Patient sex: F
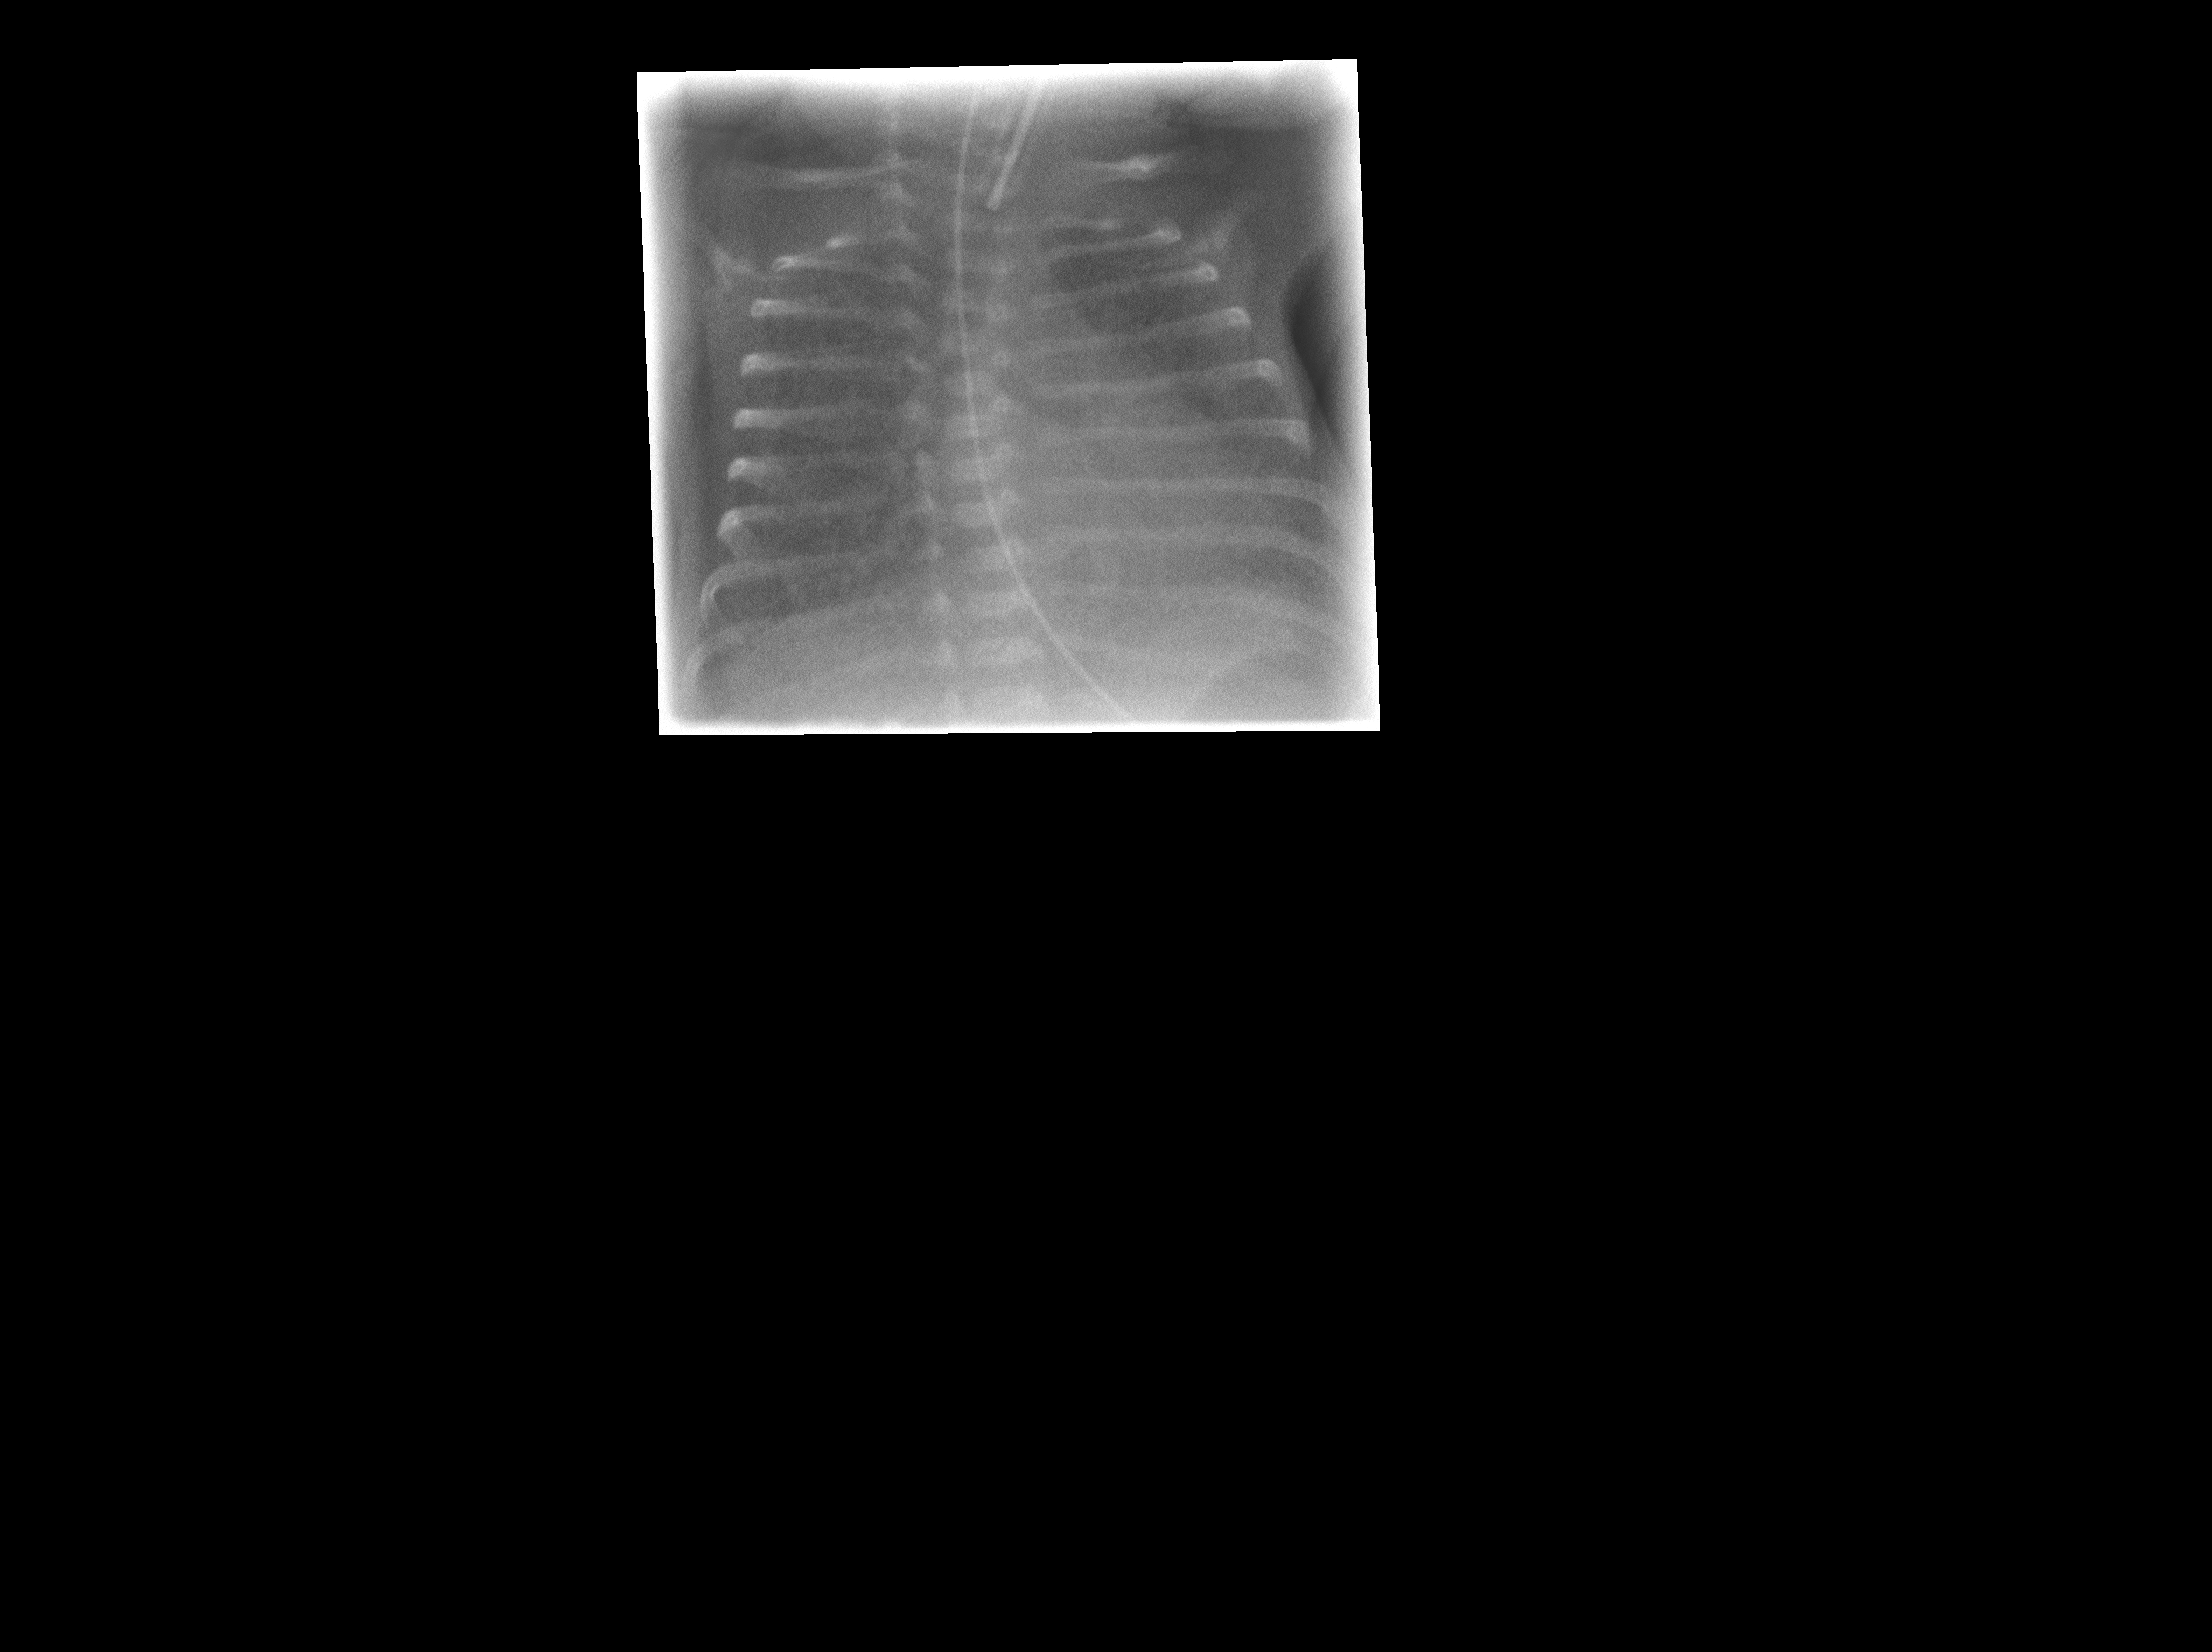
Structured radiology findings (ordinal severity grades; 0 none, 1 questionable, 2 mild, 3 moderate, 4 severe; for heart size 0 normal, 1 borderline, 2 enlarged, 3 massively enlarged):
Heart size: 0
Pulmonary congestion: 2
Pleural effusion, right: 0
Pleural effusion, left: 0
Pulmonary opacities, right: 1
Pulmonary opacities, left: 1
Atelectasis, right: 0
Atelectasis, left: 0